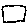
Label: square